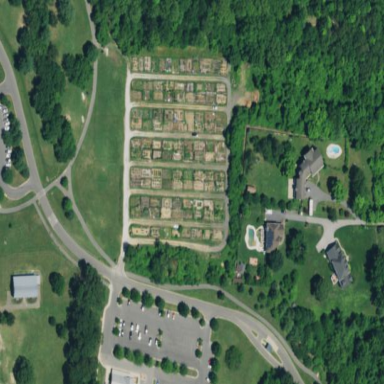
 characterized by leisure land designation."